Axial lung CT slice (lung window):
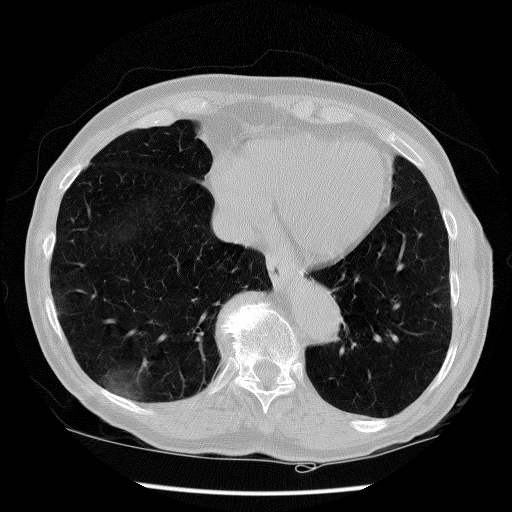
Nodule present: no